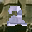
Label: 2